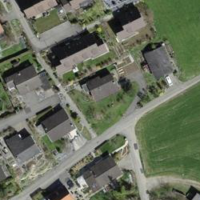
EUNIS habitat code: 54
Species observed at this site:
Chamaenerion angustifolium
Araneus diadematus
Aphrophora alni
Cercopis vulnerata
Phalangium opilio
Silene dioica
Oxalis corniculata
Cantharis rustica
Linaria vulgaris
Hygromia cinctella
Osmia cornuta
Anguis fragilis